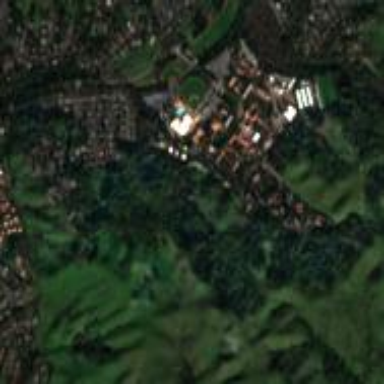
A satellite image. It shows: College or university.